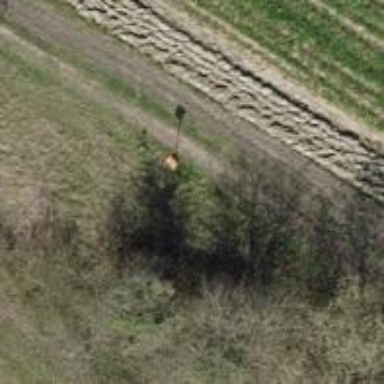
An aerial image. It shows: Pole with roof-covered pipeline marker.